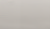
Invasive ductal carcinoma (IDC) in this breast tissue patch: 0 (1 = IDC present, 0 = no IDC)